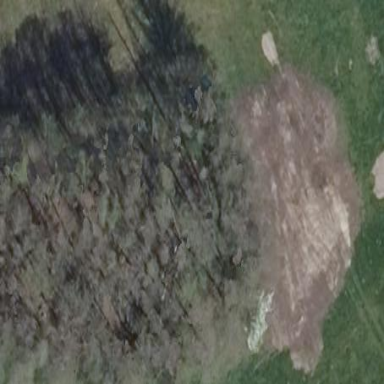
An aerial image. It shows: Swamp in wetland area.